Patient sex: M
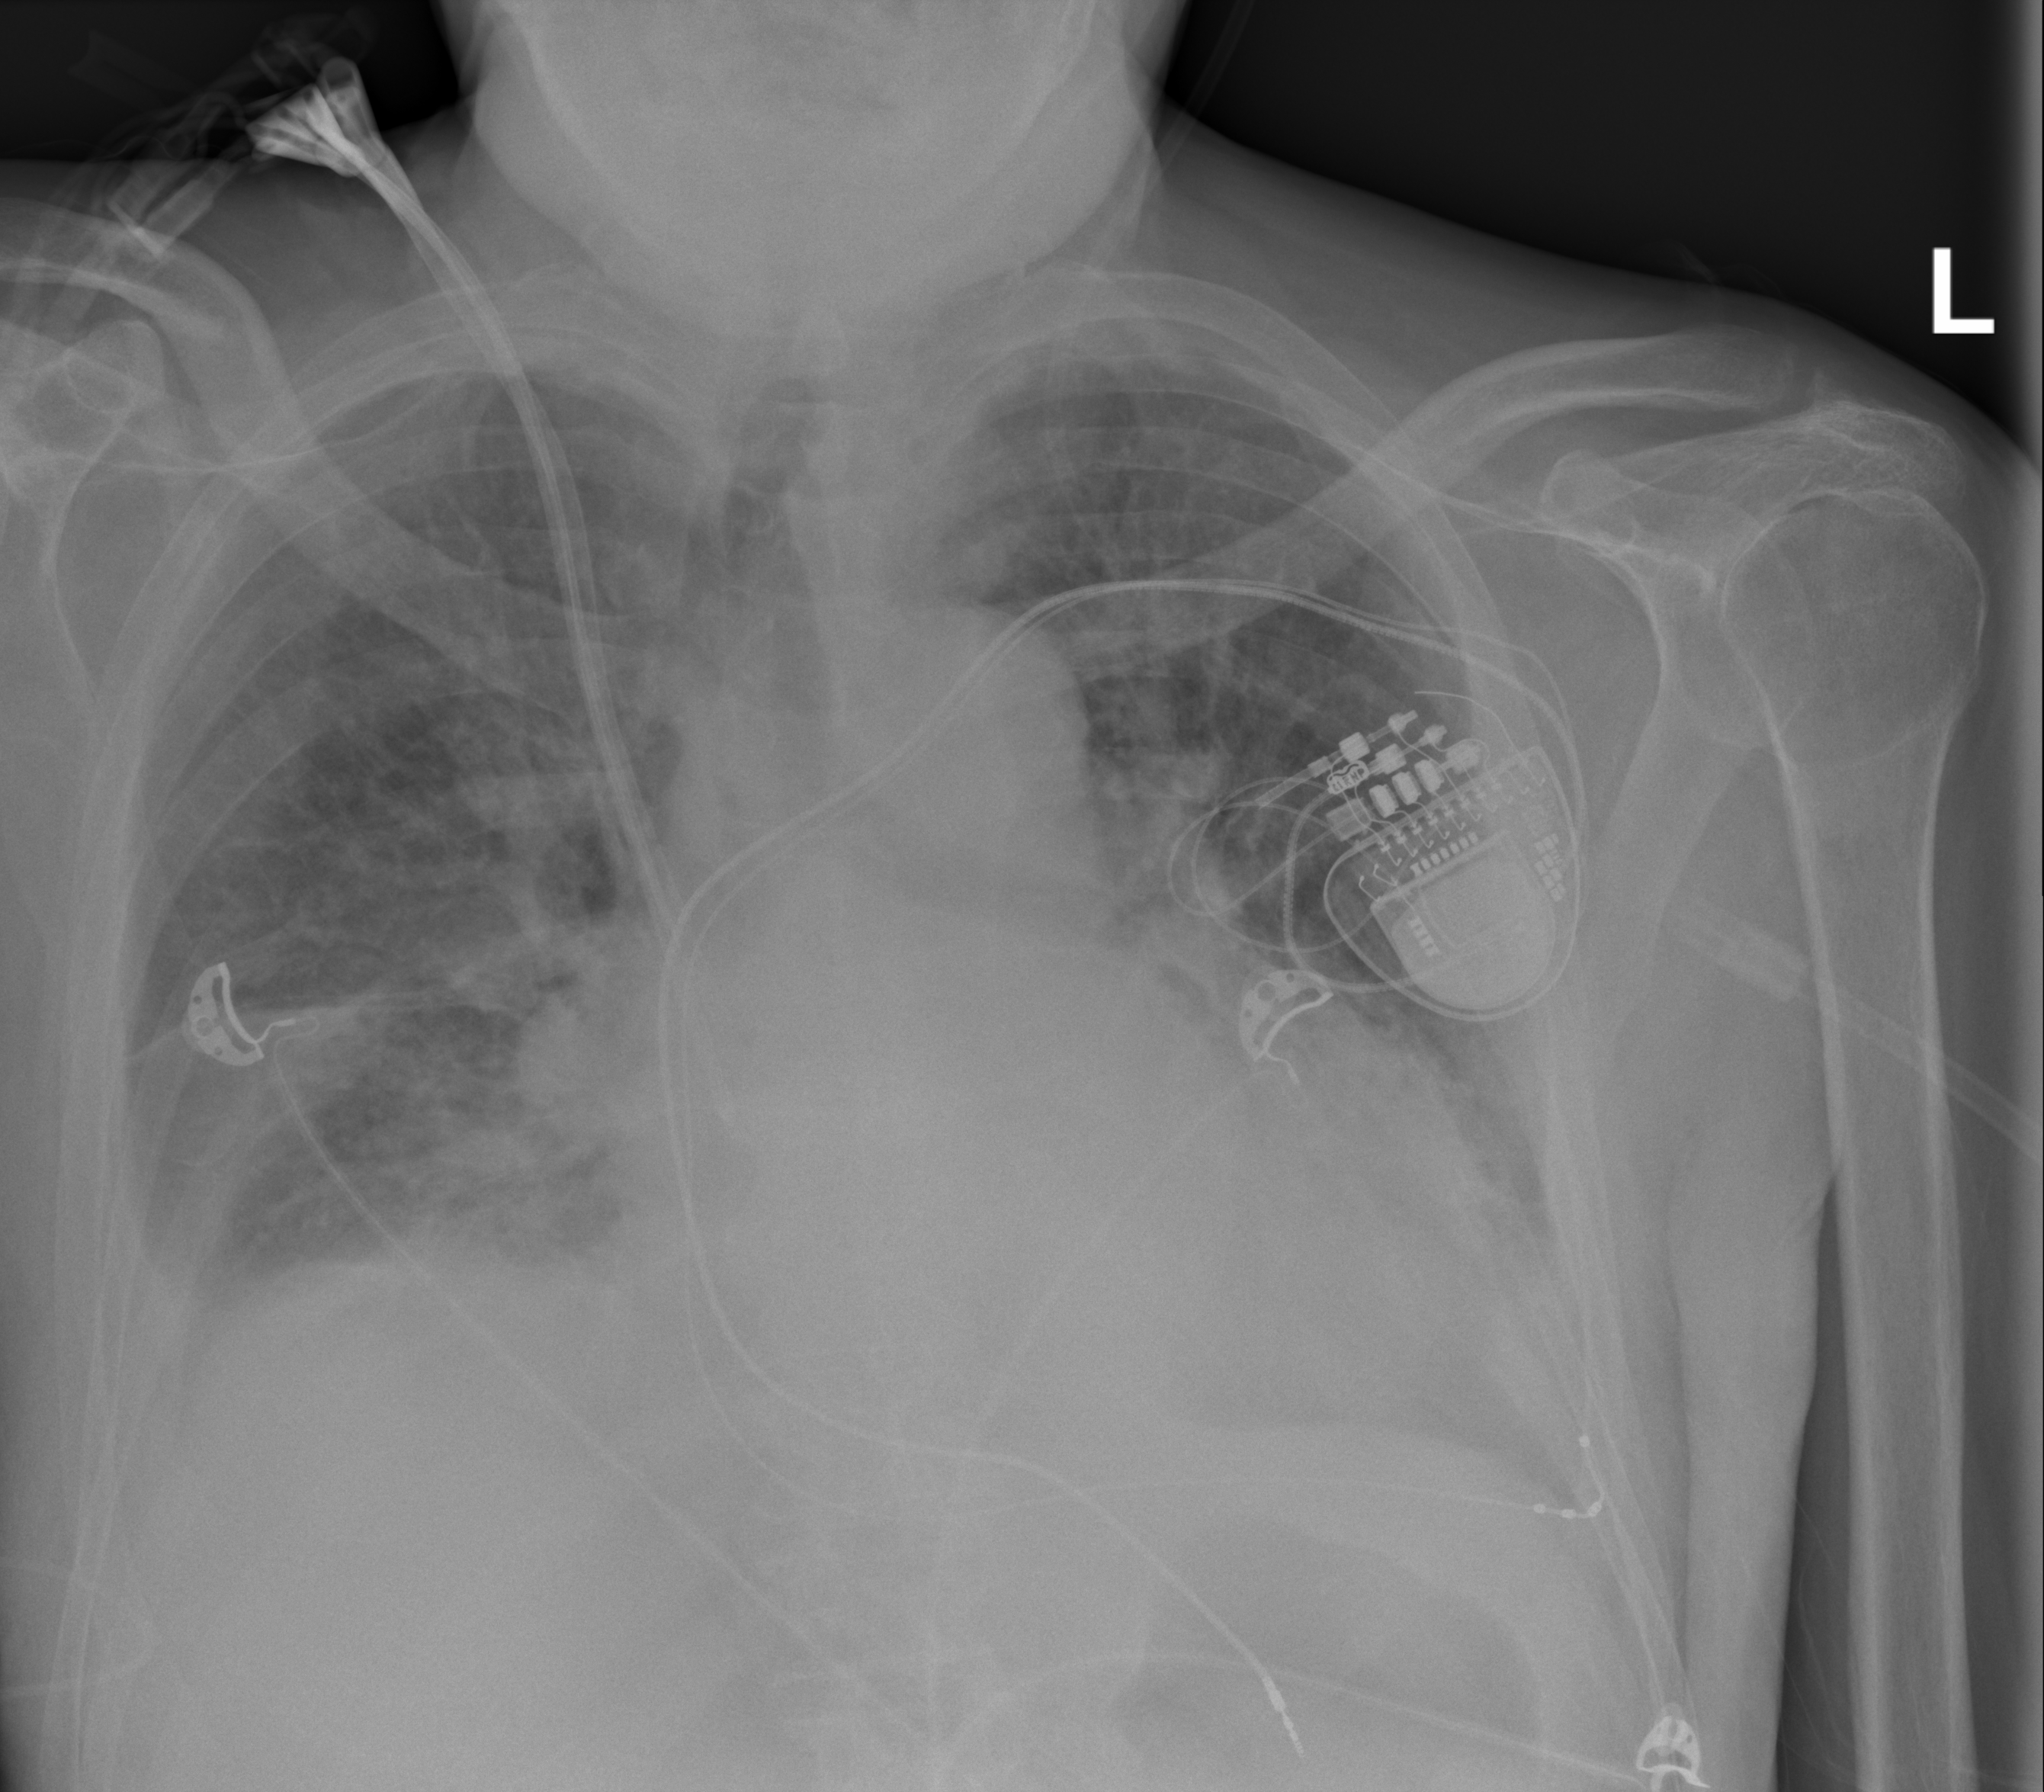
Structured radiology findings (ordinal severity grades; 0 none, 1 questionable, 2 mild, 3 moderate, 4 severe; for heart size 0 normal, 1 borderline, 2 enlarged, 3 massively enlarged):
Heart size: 3
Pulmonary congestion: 3
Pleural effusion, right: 2
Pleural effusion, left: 2
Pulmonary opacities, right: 3
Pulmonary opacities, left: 3
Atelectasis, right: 2
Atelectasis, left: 2